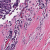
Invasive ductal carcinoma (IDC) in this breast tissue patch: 1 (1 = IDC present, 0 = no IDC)